Question: i have two controls one 'chosen multiselect' and another 'select2 multivalue select'
'''
<select id="mlti_1" class="chosen span6" multiple='multiple' >
<option value="1">one</option>
<option value="2">two</option>
<option value="3">three</option>
</select>
'''
'''
<select id="mult_2" class="select2 span6" multiple='multiple'>
<option value="1">ONE</option>
<option value="2">TWO</option>
<option value="3">THREE</option>
</select>
'''
both controls are working fine, but the problem is when i am passing these Ids to JS function and trying to display it's type both are showing the type as 'select-multiple'
'''
//no need to initiate chosen multiselect
$('#mult_2').multiSelect(); // initiating select2 multiselect
function displayType(id) // id = mult_val or drp_me
{
var control=document.getElementById(id);
console.log(control.type); // both controls showing as select-multiple
}
'''
i am using jquery plugins for both controls. basically both are same select control (select). but physically they are different. 'how i can differ these controls through code?? is there any solution for this?'
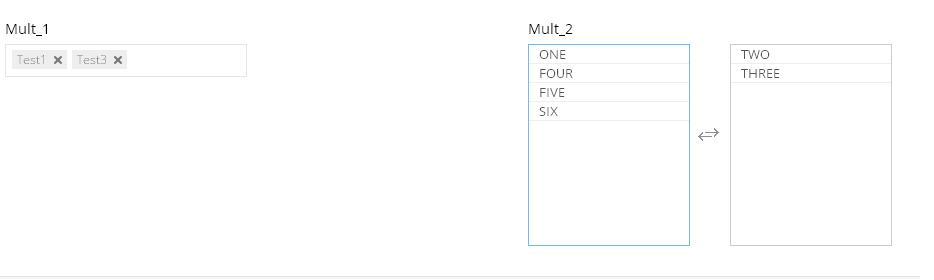
Answer: By differ if you meant accessing them and their values using different handles, you can do that just by accessing their ids.
use '$("#mlti_1")' for accessing the 'chosen' control and '$("#mult_2")' for the second multiselect control.
UPDATE :
As I said in the comment, you can use the following function to determine the type of the multi-select.
'''
function displayType(id) // id = mult_val or drp_me
{
var control = document.getElementById(id);
console.log(control.type); // both controls showing as select-multiple
if (control.classList.contains("chosen")) {
console.log("chosen");
} else if (control.classList.contains("select2")) {
console.log("select2");
}
}
'''
provided, you assign proper class names(chosen and select2) to the various multi-selects in the HTML code.